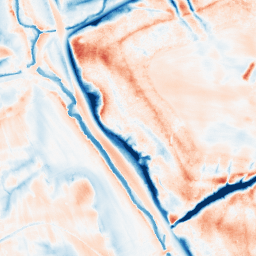
Category: trend_removal
Decomposition family: local_polynomial
Decomposition parameters: window_size: 31
degree: 3
Upsampling method: lanczos
Upsampling parameters: scale: 8
Upsampling scale: 8